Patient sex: F
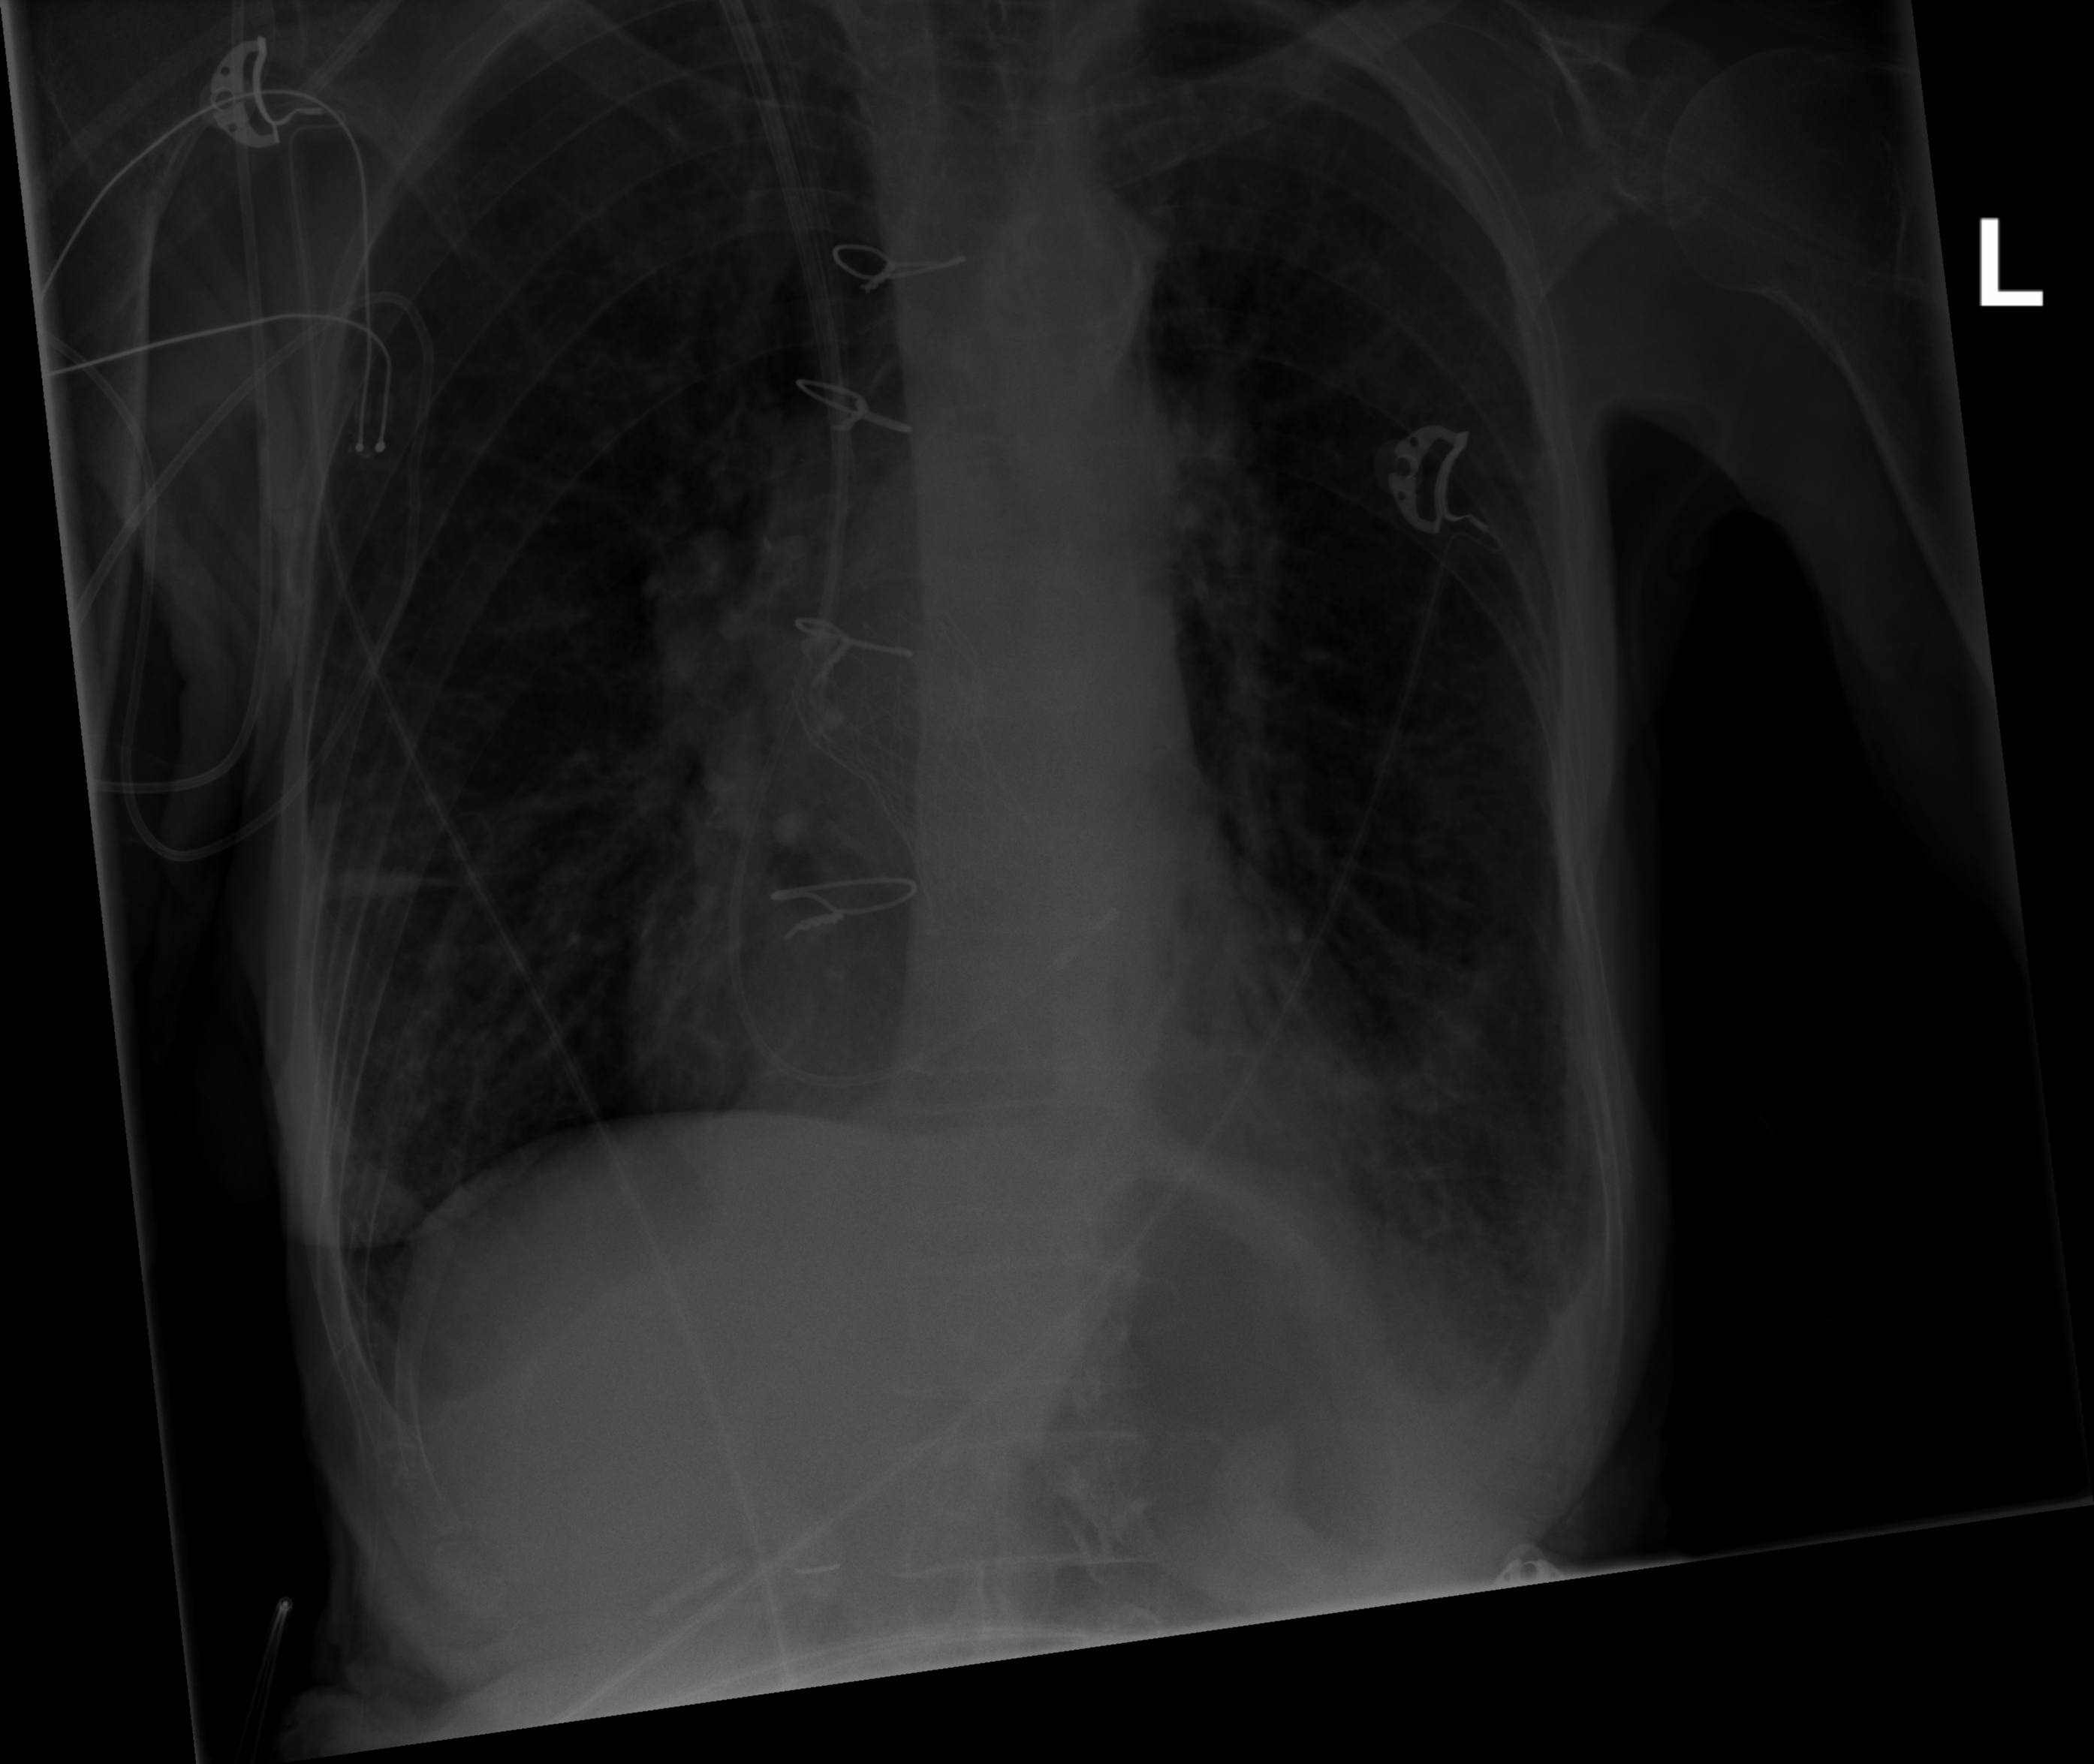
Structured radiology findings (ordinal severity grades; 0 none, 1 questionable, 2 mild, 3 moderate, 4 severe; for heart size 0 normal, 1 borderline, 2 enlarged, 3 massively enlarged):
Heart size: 2
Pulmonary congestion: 2
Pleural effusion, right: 2
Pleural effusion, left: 2
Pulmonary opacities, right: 0
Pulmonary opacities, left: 0
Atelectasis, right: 2
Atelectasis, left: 2